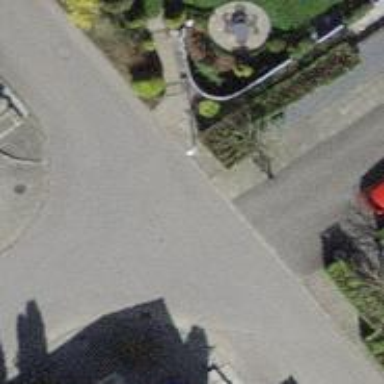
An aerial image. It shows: Smooth asphalt road in residential area.